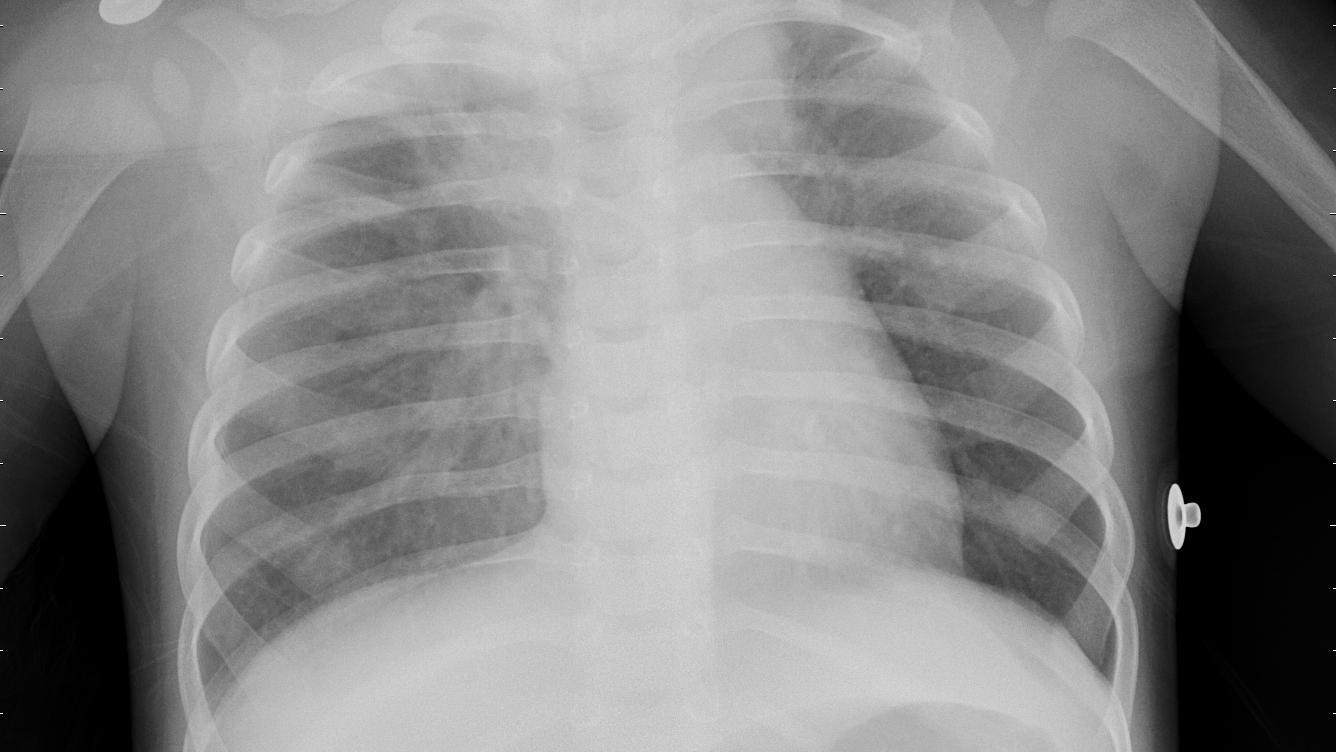
Diagnosis: PNEUMONIA